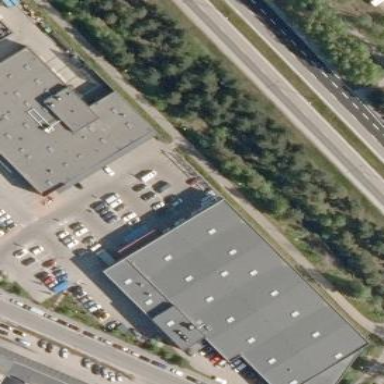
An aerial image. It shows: Flat-roofed retail building.